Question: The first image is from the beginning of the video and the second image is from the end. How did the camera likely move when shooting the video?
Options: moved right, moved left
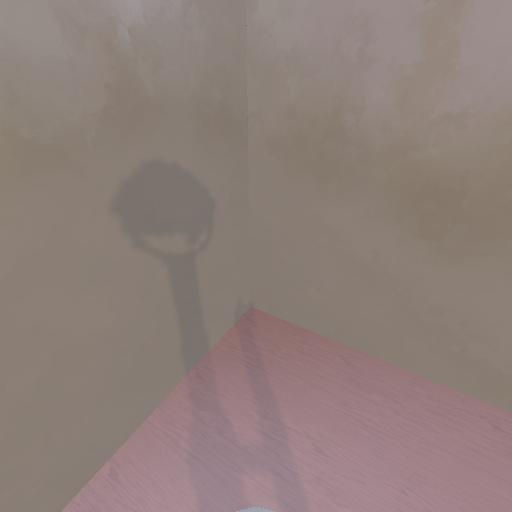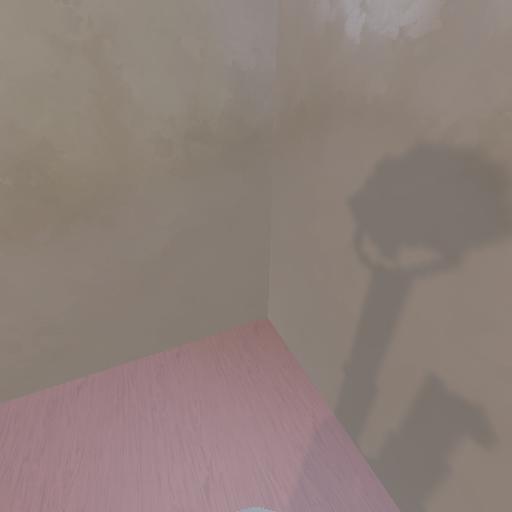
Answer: moved right